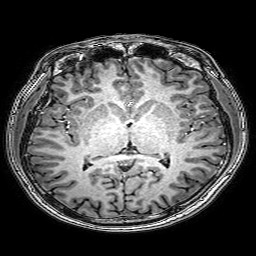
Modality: T1w
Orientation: coronal
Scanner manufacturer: philips
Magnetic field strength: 3 T
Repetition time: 0.0096 s
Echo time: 0.0046 s